Question: I need a horizontal list of links where the elements are only as wide as necessary (based on text width), but the first and last element occupy all the remaining space:

I know how to do it so <URL>, but I have no clue how to divide the space between the first and last element equally.
This is how far I got: (<URL>
'''
<ul id="menu" class="clearfix">
<li class="entry">
<a href="Index.html">
Home
</a>
</li>
<li class="entry">
<a href="Osteopathie.html">
Osteopathie
</a>
</li>
<li class="entry">
<a href="Behandlung.html">
Behandlung
</a>
</li>
<li class="entry">
<a href="Schwangerschaft.html">
Schwangerschaft
</a>
</li>
<li class="entry">
<a href="Praxis.html">
Praxis/Kontakt
</a>
</li>
<li class="entry">
<a href="Persoenlich.html">
Personlich
</a>
</li>
<li class="entry">
<a href="Aktuell.html">
Aktuell
</a>
</li>
</ul>
'''
CSS:
'''
#menu {
height: 32px;
list-style: none;
padding: 0;
margin: 0;
}
#menu .entry {
float: left;
}
#menu .entry:last-child {
float: none;
overflow: hidden;
}
#menu .entry a {
font-family: Verdana;
font-size: 14px;
line-height: 32px;
height: 32px;
color: #9d0a6d;
text-decoration: none;
padding: 0 10px;
display: block;
border: 1px solid black;
}
#menu .entry a:hover {
color: #6f3f81;
text-decoration: none;
}
'''
I considered just creating a similar effect by putting them in a nested container with the same background color and centering the element list, but that won't work without additional JS code, because the first and last element have to change color on hover.
Is there a proper CSS solution for this?
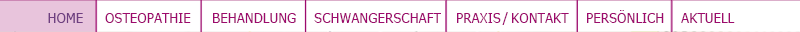
Answer: The only reliable solution that I know for this one, is 'display:flex'...
Give 'display:flex' to the container and 'flex: 1 0' to the element you want to grow. Make sure to include WebKit and moz prefixes for compatibility.
Note that this layout model is rather new and doesn't work on older browsers.